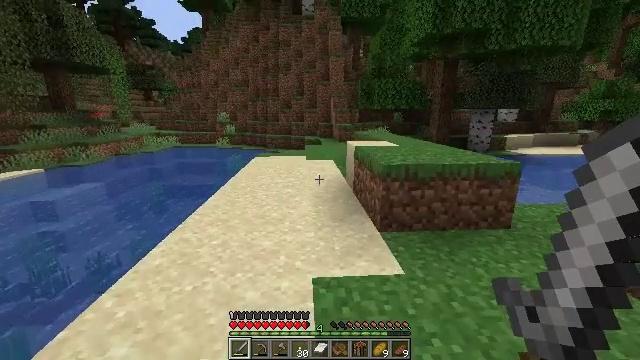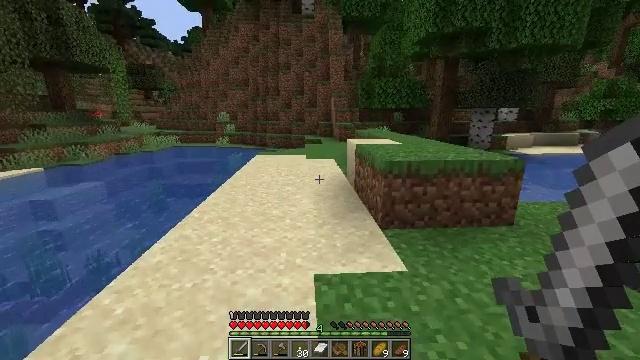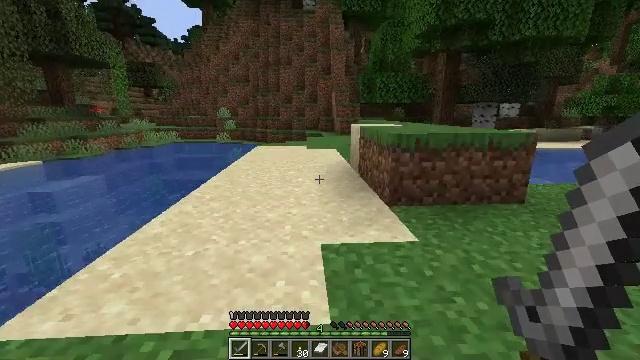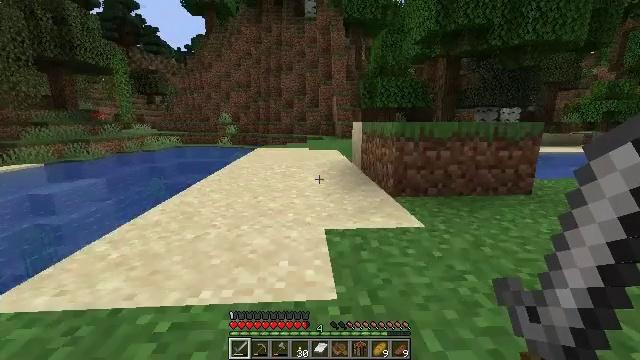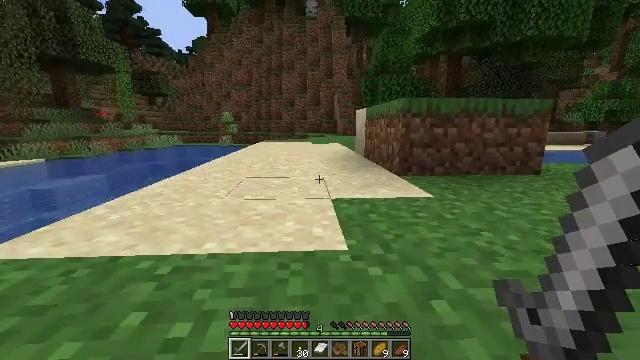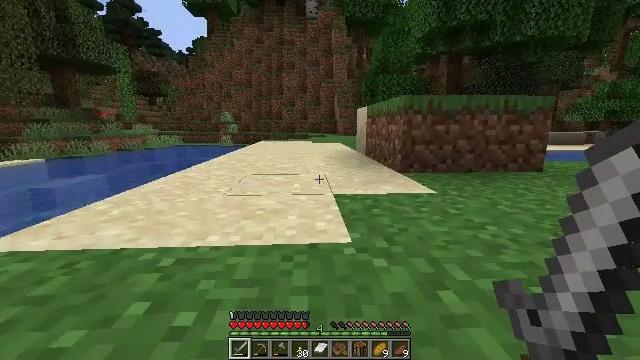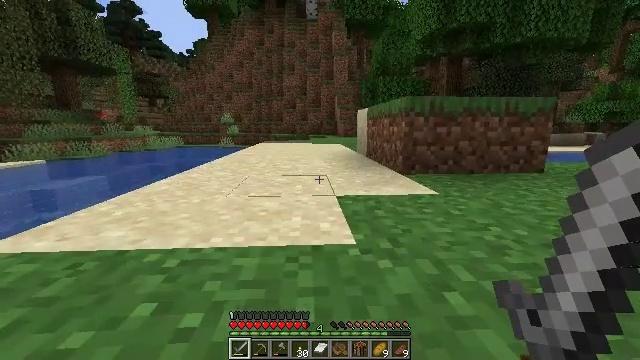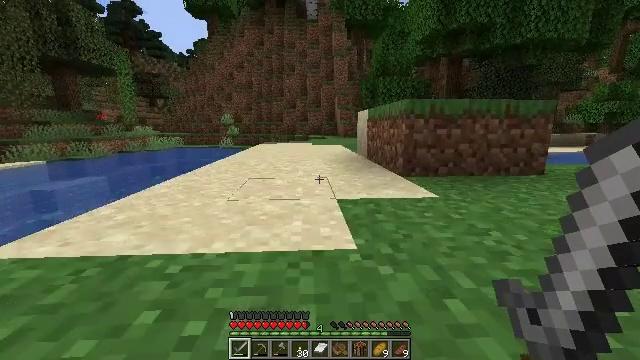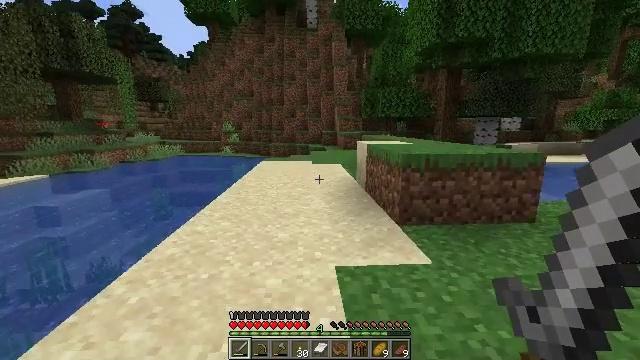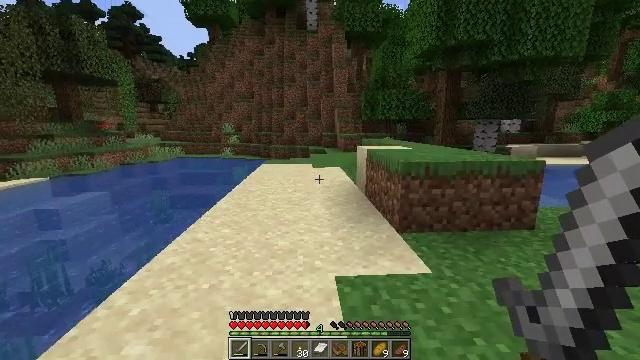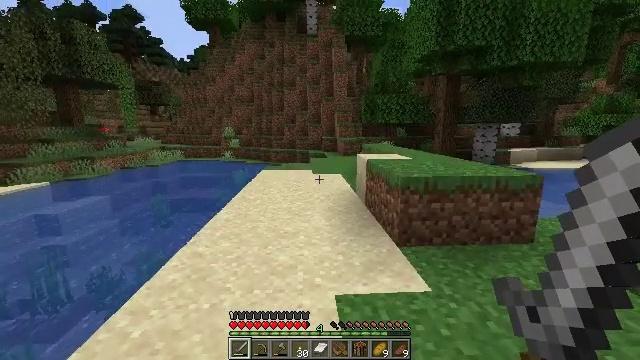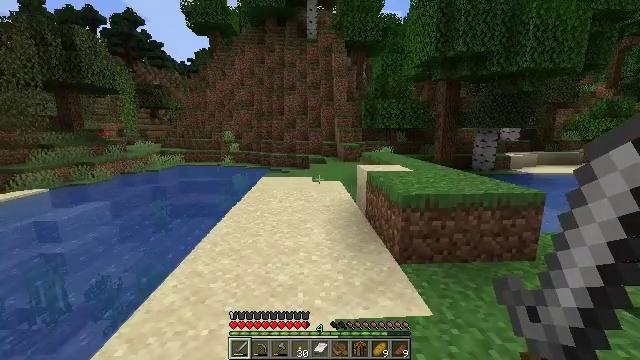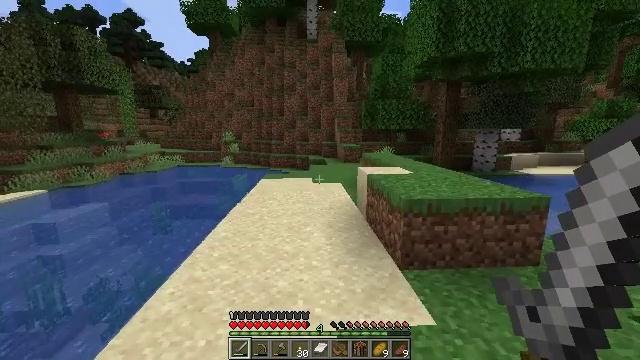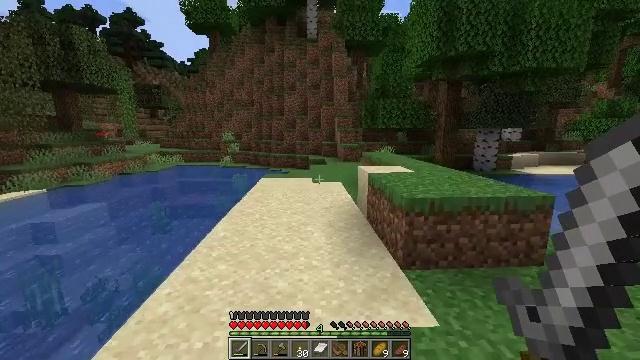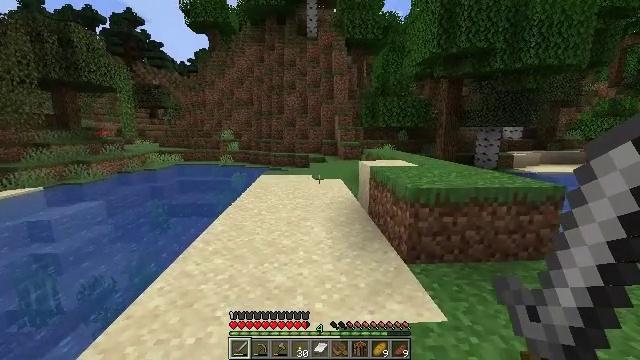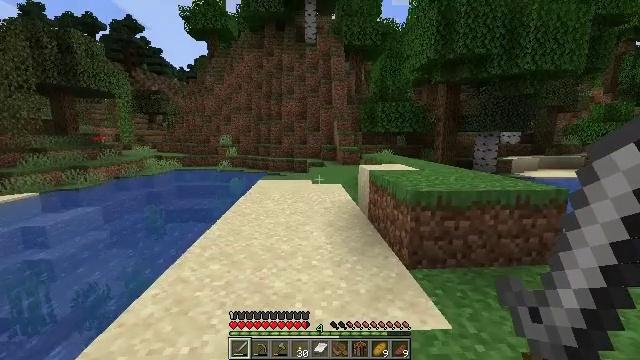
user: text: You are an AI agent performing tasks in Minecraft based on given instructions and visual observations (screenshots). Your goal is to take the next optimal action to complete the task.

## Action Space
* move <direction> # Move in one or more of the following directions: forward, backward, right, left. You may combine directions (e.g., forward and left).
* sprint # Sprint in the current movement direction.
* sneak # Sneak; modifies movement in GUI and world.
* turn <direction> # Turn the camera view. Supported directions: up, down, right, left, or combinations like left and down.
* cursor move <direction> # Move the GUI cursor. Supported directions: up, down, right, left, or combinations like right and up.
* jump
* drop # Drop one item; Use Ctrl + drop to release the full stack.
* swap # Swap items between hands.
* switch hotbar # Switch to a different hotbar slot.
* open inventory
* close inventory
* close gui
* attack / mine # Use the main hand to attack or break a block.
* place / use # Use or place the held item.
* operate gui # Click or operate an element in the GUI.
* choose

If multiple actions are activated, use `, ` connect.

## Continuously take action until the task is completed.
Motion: motion action
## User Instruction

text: Break the vines.
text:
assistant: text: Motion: move forward
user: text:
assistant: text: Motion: move forward
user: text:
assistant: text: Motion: move forward, turn up
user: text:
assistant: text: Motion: move forward
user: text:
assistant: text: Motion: move forward
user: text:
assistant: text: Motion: move forward
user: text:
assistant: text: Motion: move forward, jump
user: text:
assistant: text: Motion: move forward, jump
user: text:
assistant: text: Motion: move forward, jump
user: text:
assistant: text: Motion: move forward, jump
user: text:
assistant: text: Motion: move forward, jump
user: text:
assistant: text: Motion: move forward, jump
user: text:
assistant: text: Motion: move forward, jump
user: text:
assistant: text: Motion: move forward, jump
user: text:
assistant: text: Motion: move forward, turn up, jump
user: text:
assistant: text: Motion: move forward, jump
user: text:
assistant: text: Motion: move forward
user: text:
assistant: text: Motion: move forward
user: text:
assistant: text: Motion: move forward
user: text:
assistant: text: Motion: move forward
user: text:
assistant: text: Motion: move forward
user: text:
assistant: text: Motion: move forward
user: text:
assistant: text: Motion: move forward, turn right and up
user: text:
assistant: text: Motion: move forward, sprint, turn right and up
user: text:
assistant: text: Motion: move forward, sprint, turn up
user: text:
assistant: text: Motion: move forward, sprint
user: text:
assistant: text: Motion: move forward, sprint
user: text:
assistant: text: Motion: move forward, sprint
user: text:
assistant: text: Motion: move forward, sprint
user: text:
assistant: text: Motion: move forward, sprint